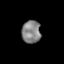
Tissue: lung
Cell type: Others
Senescence score: 0.197
Nuclear area (px): 414
Mean DAPI intensity: 133.966